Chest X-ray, AP view. Patient: 21 years old, sex M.
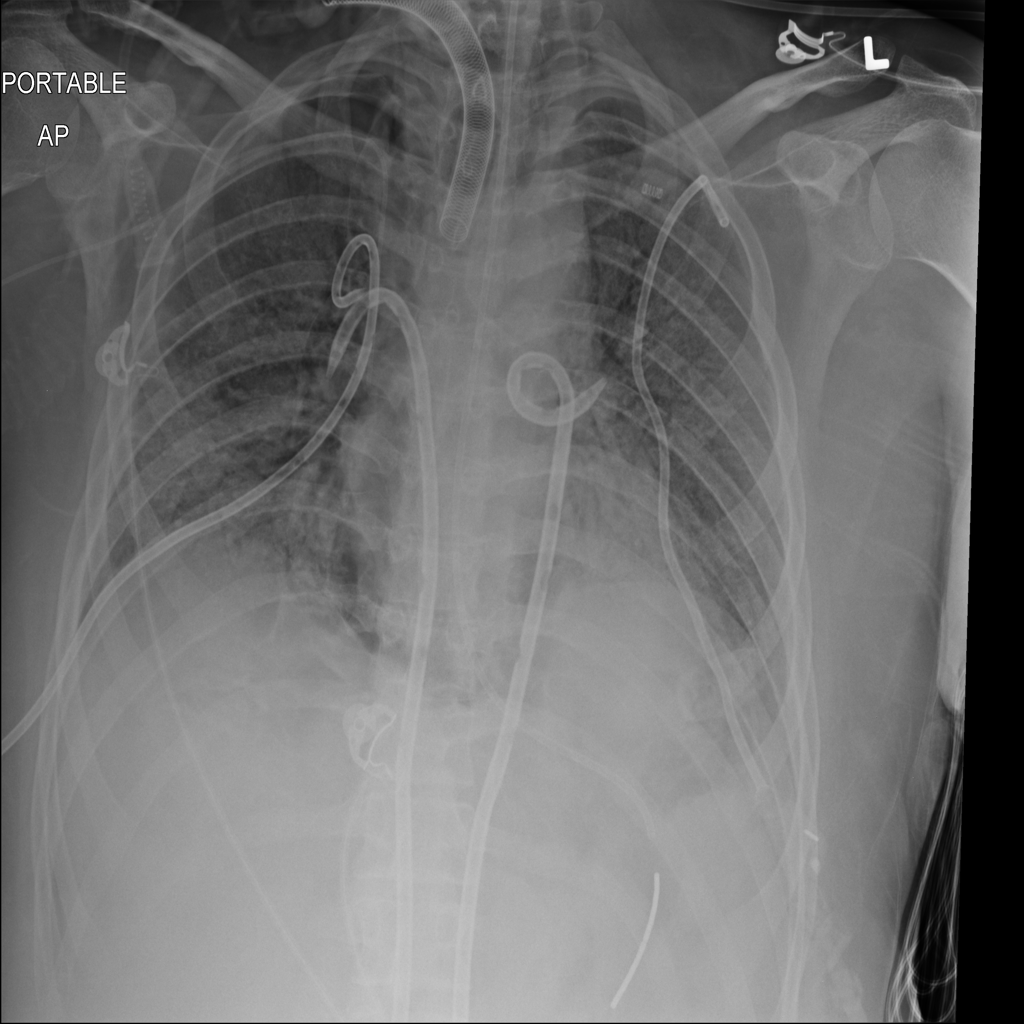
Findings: No Finding